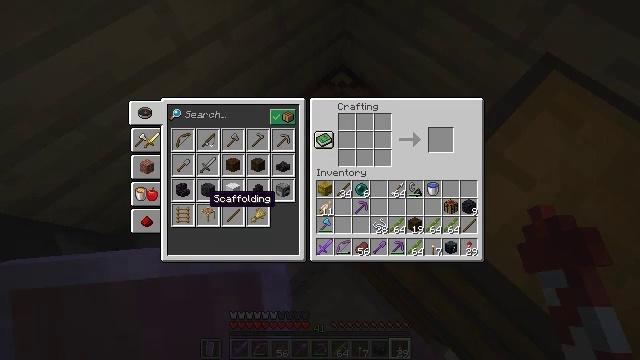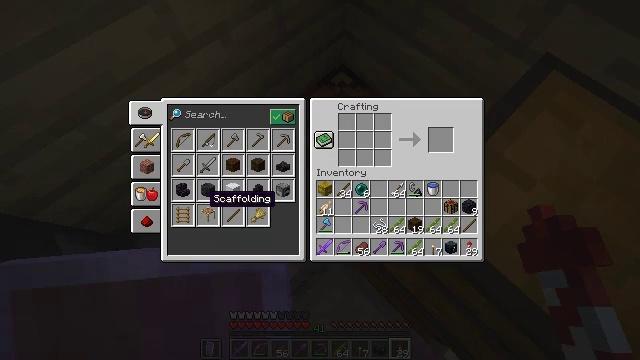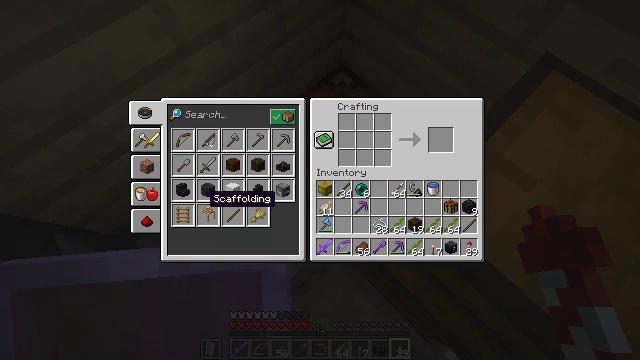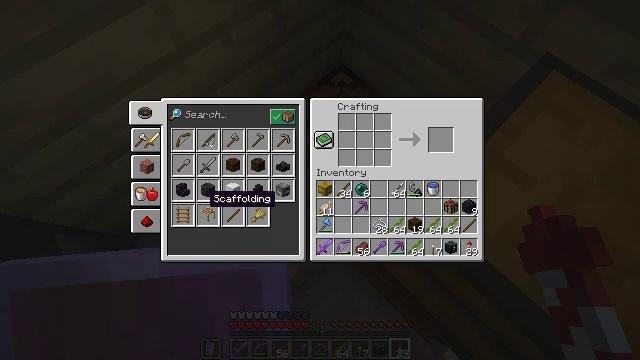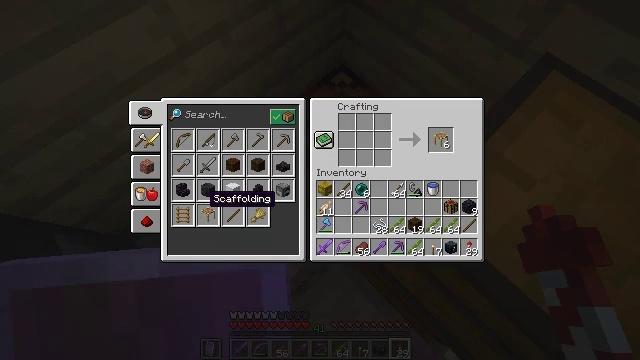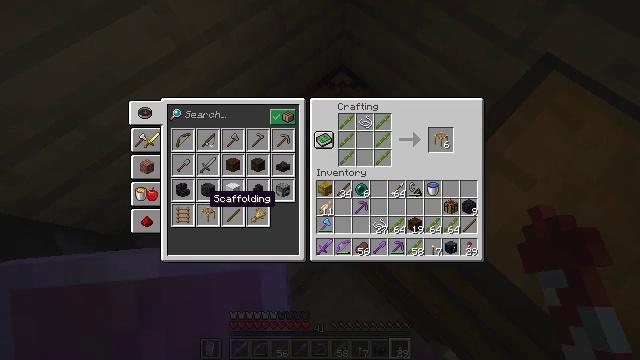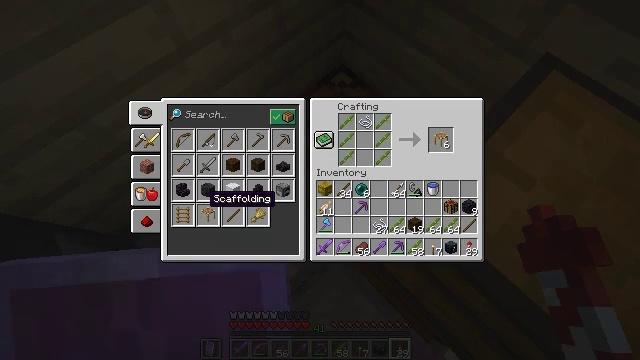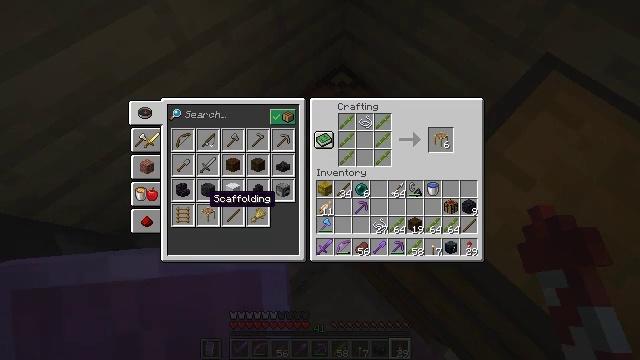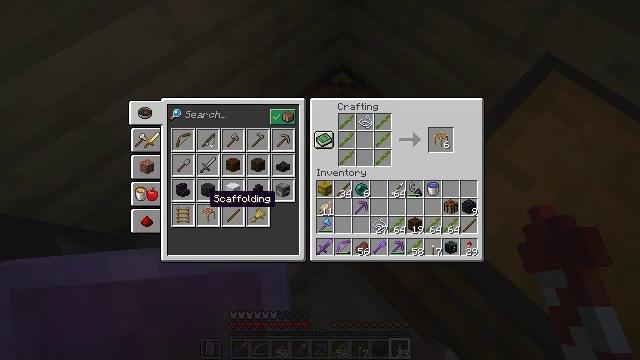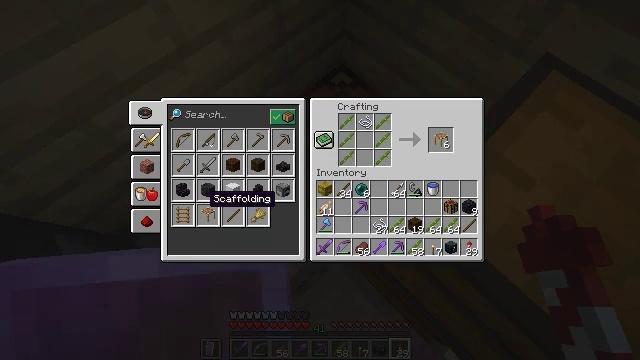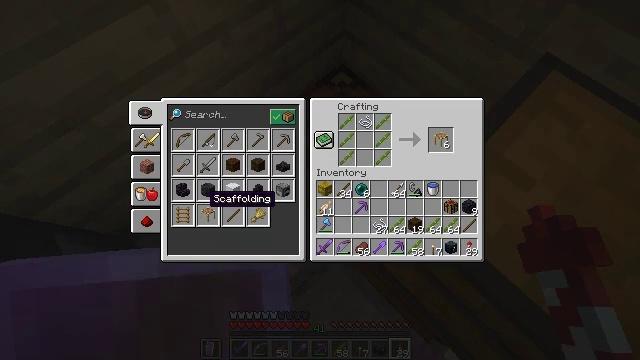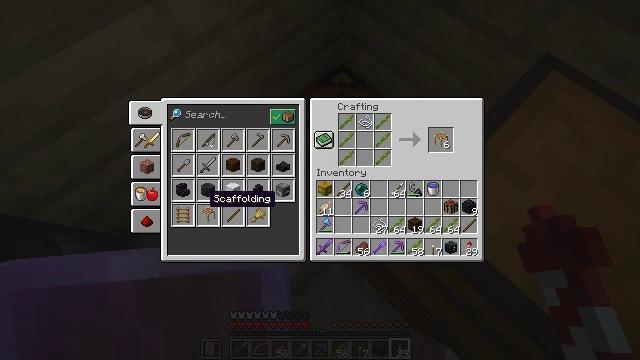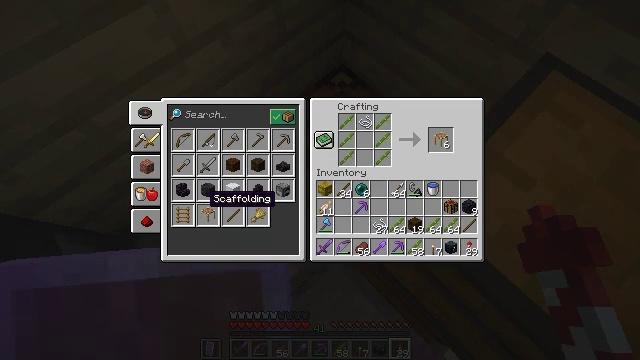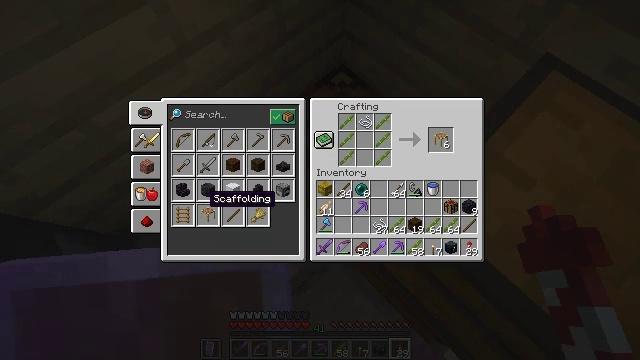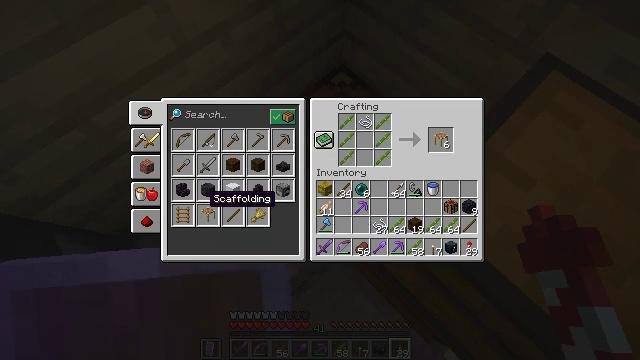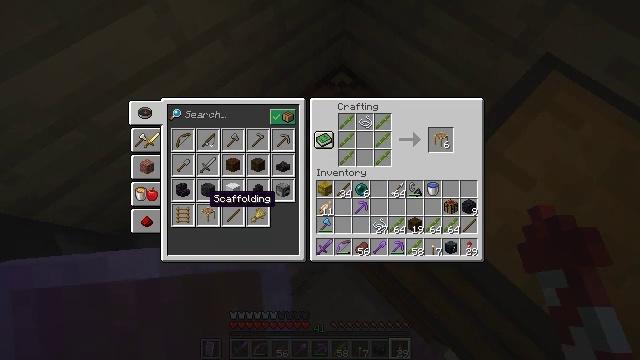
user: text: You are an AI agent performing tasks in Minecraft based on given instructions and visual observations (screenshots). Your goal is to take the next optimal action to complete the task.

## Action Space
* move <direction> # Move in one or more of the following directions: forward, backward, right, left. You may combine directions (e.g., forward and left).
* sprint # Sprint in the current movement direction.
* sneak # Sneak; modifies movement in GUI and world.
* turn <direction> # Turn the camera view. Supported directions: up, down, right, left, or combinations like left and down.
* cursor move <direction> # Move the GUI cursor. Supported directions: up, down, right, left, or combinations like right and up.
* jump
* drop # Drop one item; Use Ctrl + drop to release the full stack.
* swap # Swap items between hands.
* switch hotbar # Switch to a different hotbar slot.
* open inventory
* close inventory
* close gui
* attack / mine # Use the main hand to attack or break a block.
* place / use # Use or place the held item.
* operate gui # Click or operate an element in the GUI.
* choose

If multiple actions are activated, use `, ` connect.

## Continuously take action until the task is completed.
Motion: motion action
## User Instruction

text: Take bamboo and string to craft scaffolding.
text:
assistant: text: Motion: attack / mine
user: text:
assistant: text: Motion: attack / mine
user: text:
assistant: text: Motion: no_op
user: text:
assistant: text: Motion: no_op
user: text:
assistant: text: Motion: no_op
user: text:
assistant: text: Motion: no_op
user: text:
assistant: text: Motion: no_op
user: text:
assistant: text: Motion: no_op
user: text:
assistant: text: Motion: no_op
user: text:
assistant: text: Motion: no_op
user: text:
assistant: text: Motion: no_op
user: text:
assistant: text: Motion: attack / mine
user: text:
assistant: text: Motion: attack / mine
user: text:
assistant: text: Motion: attack / mine
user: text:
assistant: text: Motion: no_op
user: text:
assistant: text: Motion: attack / mine
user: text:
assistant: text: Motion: attack / mine
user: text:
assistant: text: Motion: attack / mine
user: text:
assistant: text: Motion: no_op
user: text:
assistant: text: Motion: attack / mine
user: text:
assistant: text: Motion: attack / mine
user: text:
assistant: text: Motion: attack / mine
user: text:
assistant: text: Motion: no_op
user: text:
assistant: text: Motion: attack / mine
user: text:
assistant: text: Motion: attack / mine
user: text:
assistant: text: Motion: attack / mine
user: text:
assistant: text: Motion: attack / mine
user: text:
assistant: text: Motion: attack / mine
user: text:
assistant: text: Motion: attack / mine
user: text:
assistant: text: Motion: attack / mine